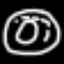
Label: donut